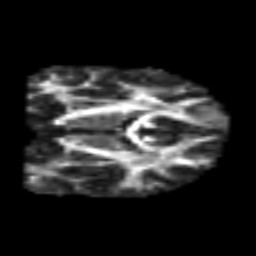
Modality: FA
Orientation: coronal
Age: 25
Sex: male
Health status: healthy